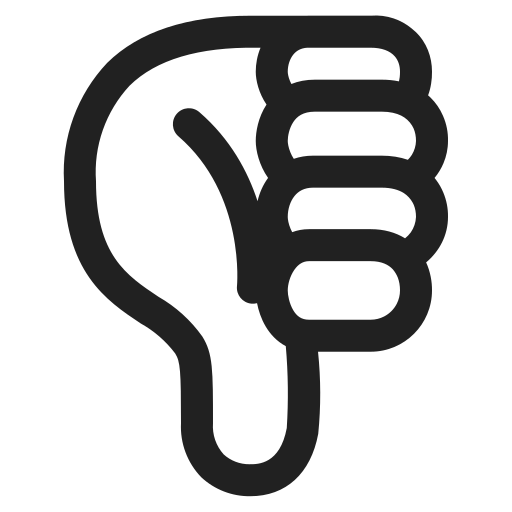
thumbs down high contrast default